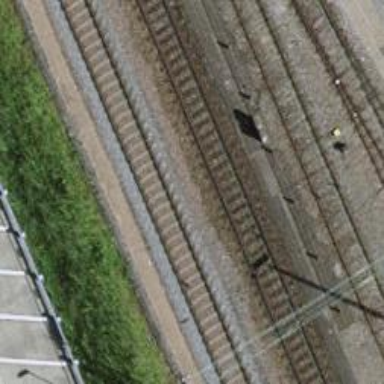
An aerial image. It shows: Railway signal.